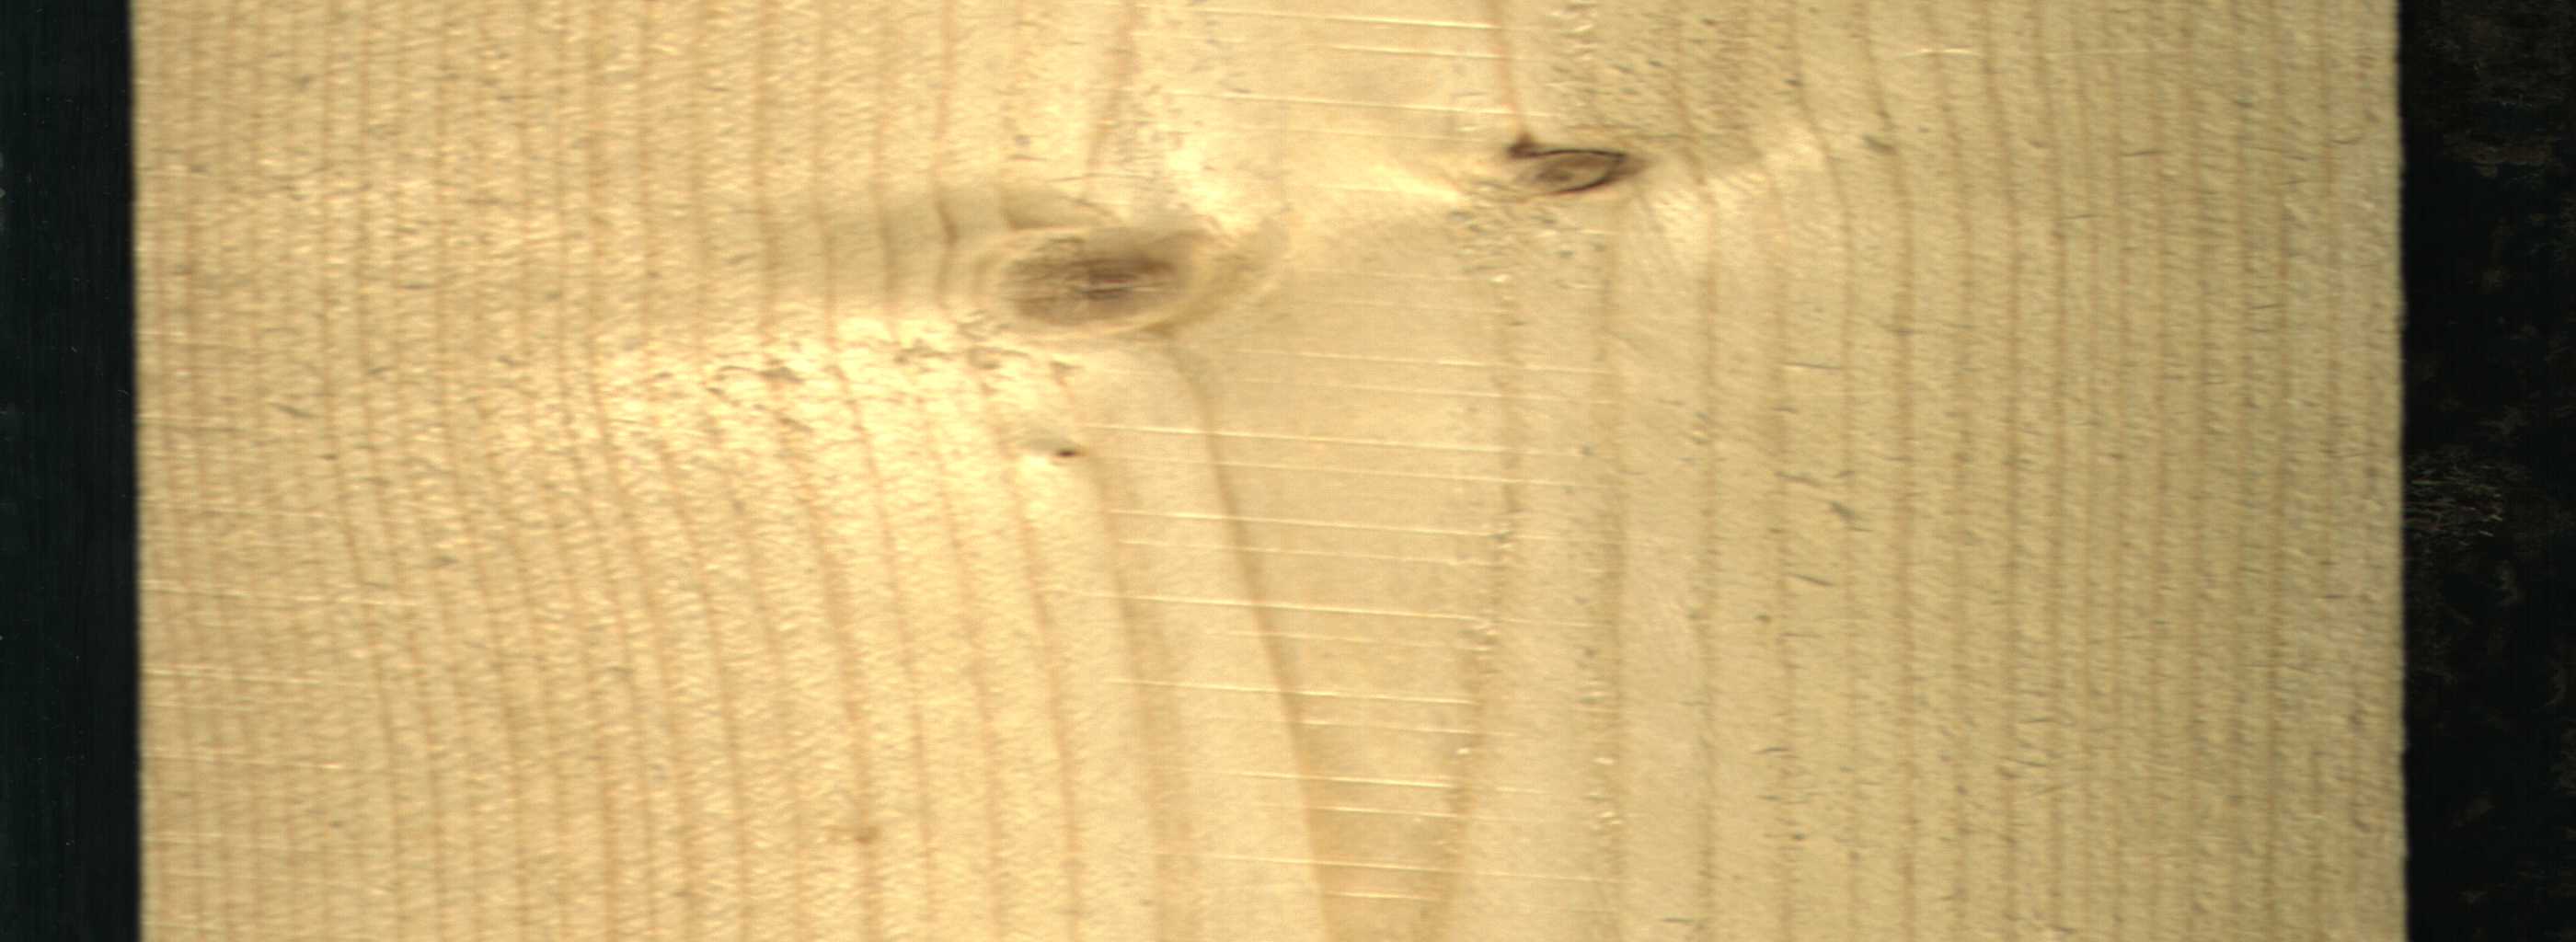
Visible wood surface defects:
Live_Knot
Live_Knot
Live_Knot